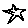
Label: star